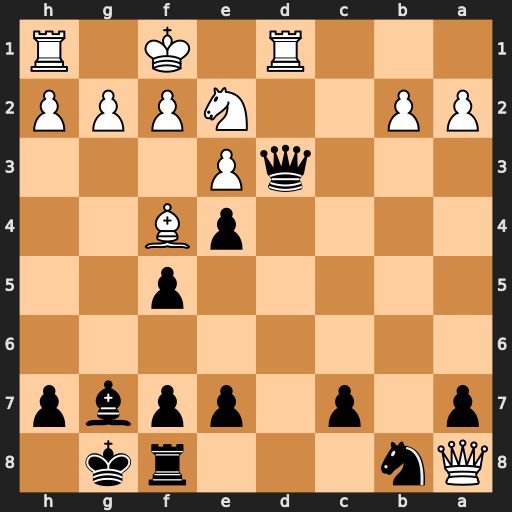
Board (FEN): Qn3rk1/p1p1ppbp/8/5p2/4pB2/3qP3/PP2NPPP/3R1K1R
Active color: b
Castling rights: -
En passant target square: -
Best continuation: Qxd1#